Brain MRI, modality: ceT1
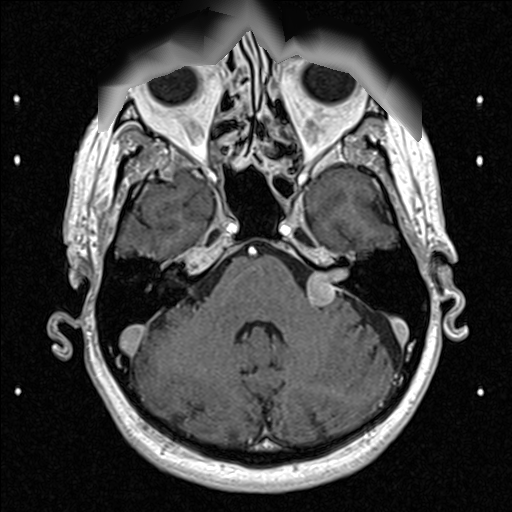